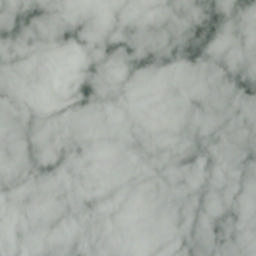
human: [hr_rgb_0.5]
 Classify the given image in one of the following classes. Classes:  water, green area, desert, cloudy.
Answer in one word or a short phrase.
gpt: cloudy